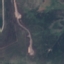
Land use / land cover class: HerbaceousVegetation